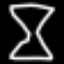
Label: hourglass